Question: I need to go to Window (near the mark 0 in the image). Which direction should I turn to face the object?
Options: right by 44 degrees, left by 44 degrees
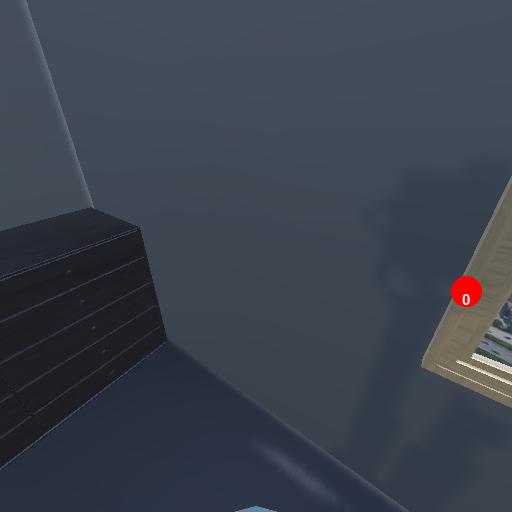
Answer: right by 44 degrees